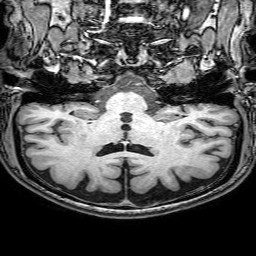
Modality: T1w
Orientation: sagittal
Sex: male
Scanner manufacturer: philips
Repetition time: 0.008114 s
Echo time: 0.00371 s